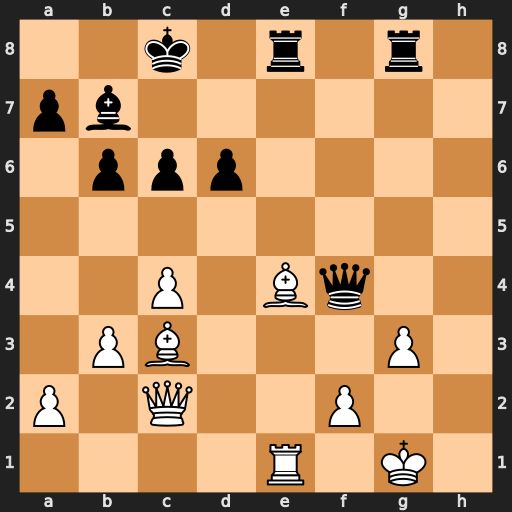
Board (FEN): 2k1r1r1/pb6/1ppp4/8/2P1Bq2/1PB3P1/P1Q2P2/4R1K1
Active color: w
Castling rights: -
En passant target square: -
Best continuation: Bf5+ Kc7 Rxe8